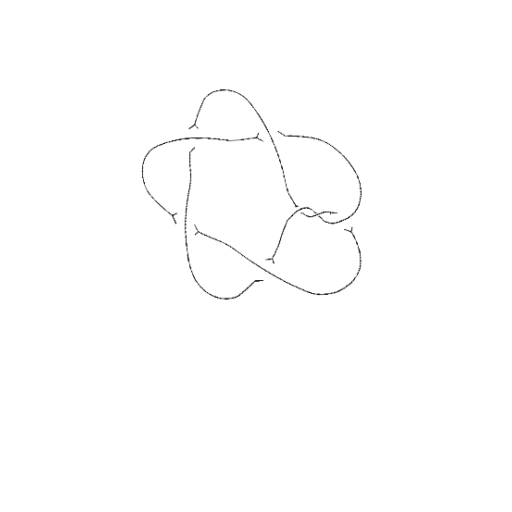
Crossing number: 7